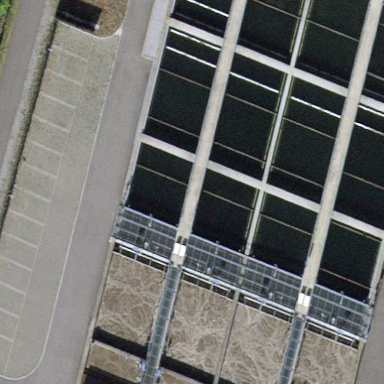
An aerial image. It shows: Body of wastewater.